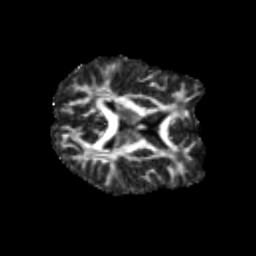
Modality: FA
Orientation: axial
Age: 24
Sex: male
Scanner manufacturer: siemens
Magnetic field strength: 3 T
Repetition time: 3.5 s
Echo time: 0.125 s